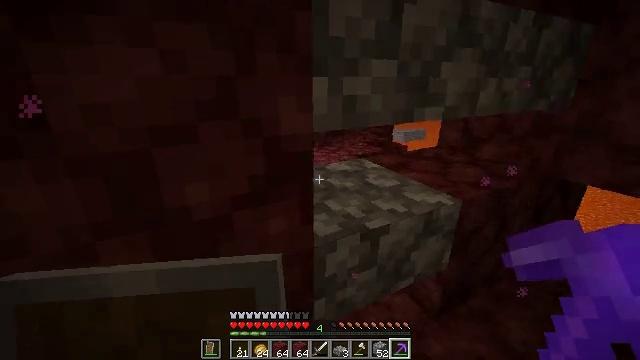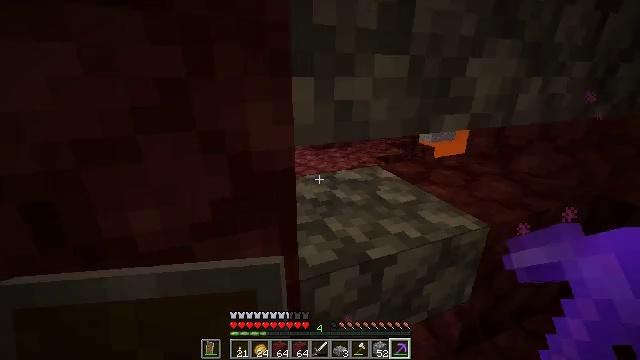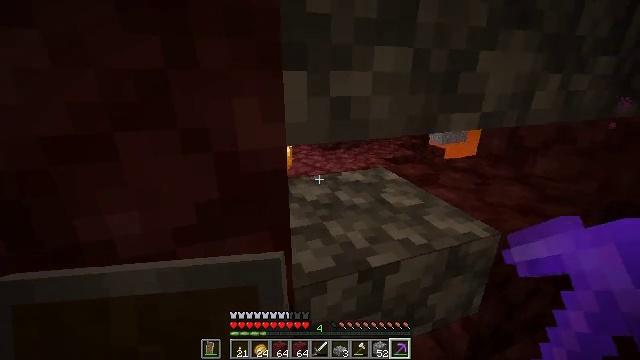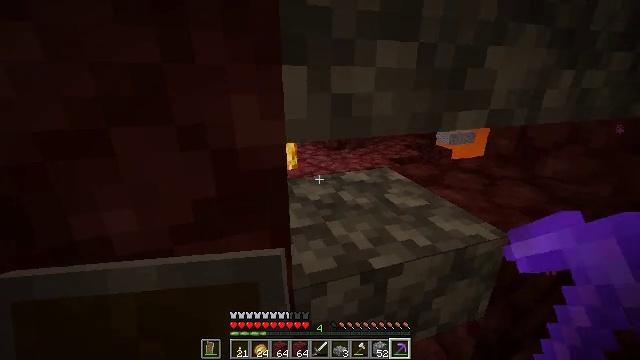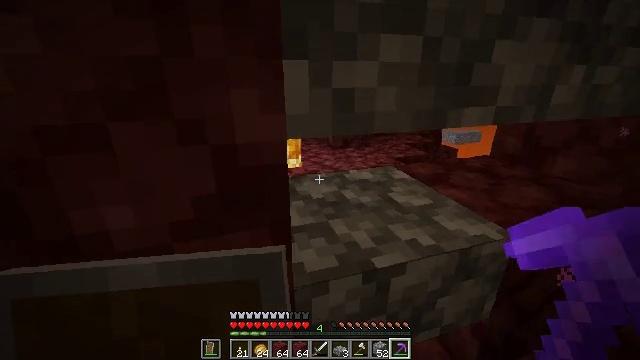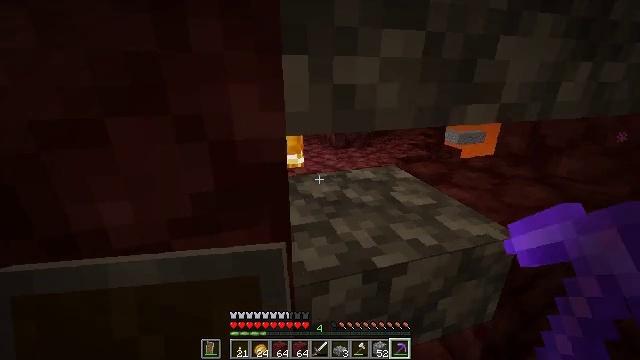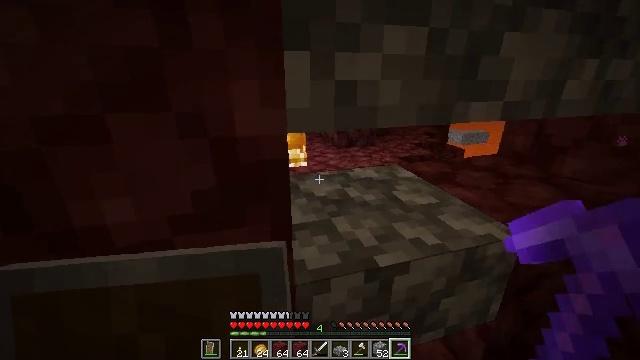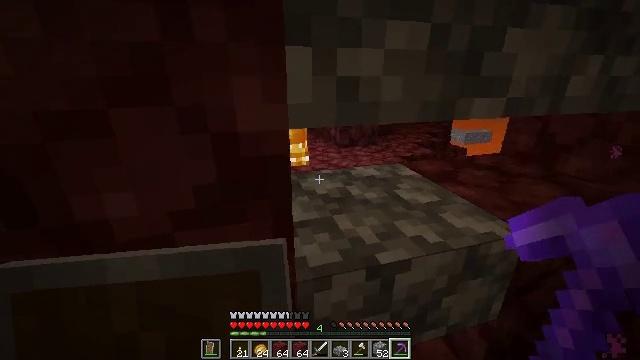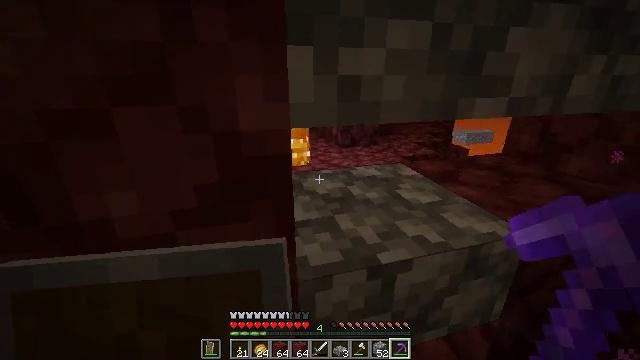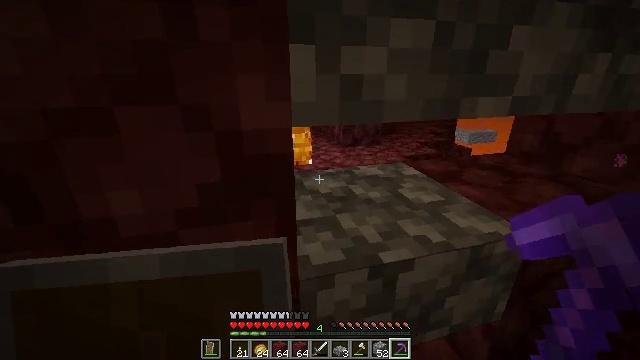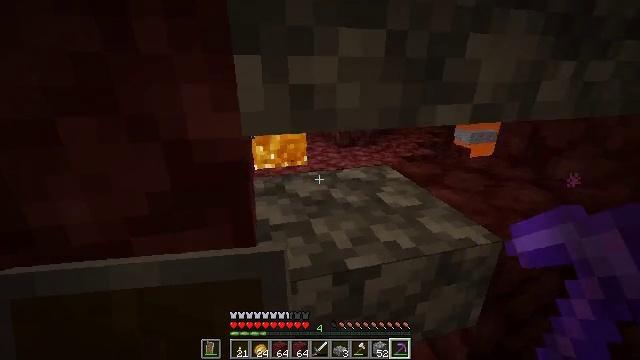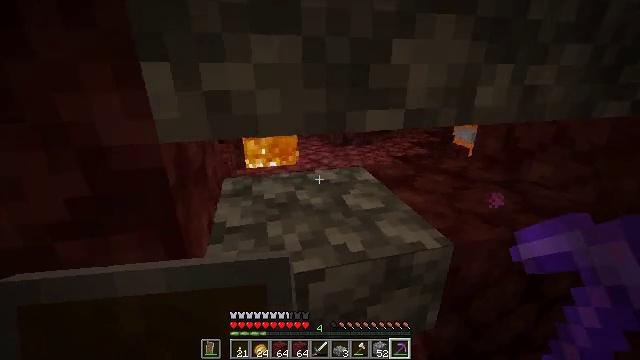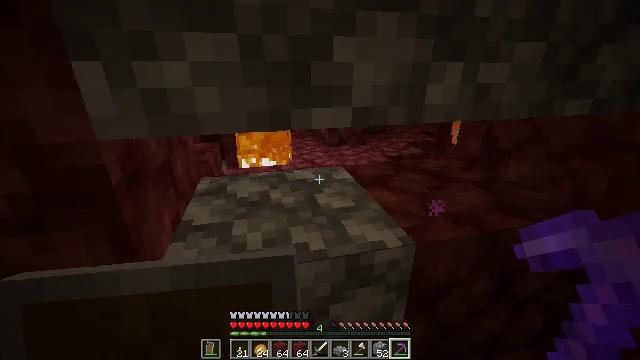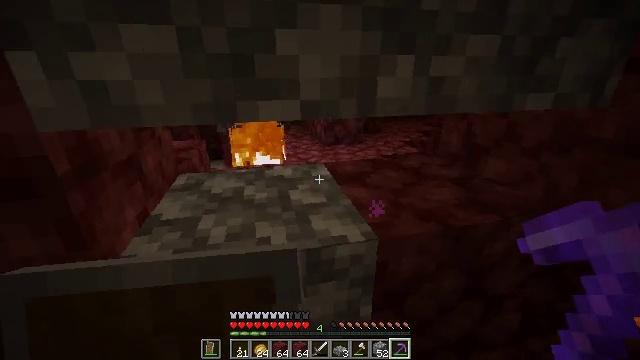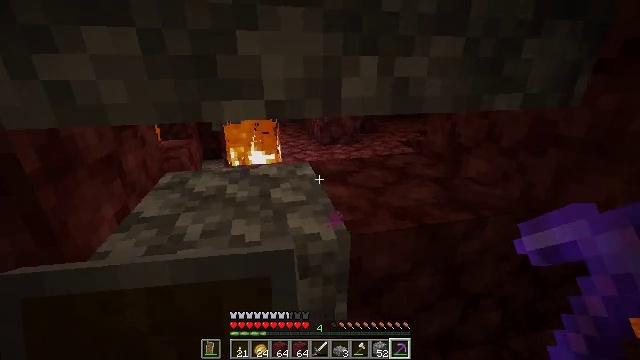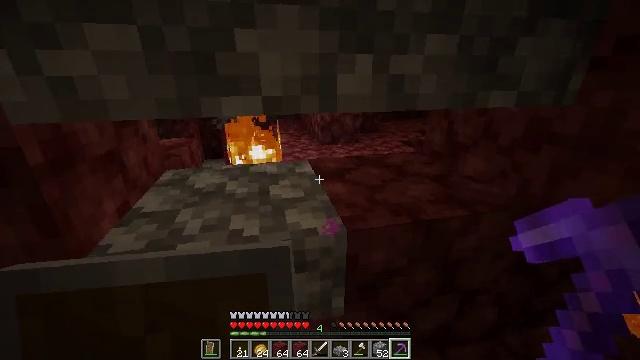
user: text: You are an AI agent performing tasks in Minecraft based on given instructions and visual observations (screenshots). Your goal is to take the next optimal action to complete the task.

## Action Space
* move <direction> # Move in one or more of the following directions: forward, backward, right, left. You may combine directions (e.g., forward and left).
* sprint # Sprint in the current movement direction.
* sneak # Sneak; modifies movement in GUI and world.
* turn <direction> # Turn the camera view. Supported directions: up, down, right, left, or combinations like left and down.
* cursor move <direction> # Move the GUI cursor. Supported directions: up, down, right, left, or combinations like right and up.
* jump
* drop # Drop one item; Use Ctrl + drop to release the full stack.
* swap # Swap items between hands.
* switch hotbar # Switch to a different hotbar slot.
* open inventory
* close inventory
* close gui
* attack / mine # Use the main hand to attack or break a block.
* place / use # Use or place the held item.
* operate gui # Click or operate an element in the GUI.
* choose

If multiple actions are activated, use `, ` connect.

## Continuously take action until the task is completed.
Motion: motion action
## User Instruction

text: craft item air
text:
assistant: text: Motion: turn left
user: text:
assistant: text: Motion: turn left
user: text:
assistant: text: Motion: turn left
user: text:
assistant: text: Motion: turn left
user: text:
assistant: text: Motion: no_op
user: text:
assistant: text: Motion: no_op
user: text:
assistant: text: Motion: no_op
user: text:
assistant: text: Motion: no_op
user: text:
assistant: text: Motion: move right
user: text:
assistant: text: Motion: move right
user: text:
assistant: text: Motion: move right
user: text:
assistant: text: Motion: move right
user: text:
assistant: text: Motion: move right
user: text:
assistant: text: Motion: no_op
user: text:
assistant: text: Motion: no_op
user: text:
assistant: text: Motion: no_op
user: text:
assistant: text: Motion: no_op
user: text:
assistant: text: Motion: no_op
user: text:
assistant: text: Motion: no_op
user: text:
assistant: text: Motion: turn left
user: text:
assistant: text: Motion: turn left
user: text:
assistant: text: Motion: turn left and down
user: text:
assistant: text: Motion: turn left and down
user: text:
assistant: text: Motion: turn left
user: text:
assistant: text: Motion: turn left
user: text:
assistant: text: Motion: turn left
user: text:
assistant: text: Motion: turn left and down
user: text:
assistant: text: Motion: turn left and down
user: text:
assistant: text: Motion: turn left
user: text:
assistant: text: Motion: no_op